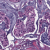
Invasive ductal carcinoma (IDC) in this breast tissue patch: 1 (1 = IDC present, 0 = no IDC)